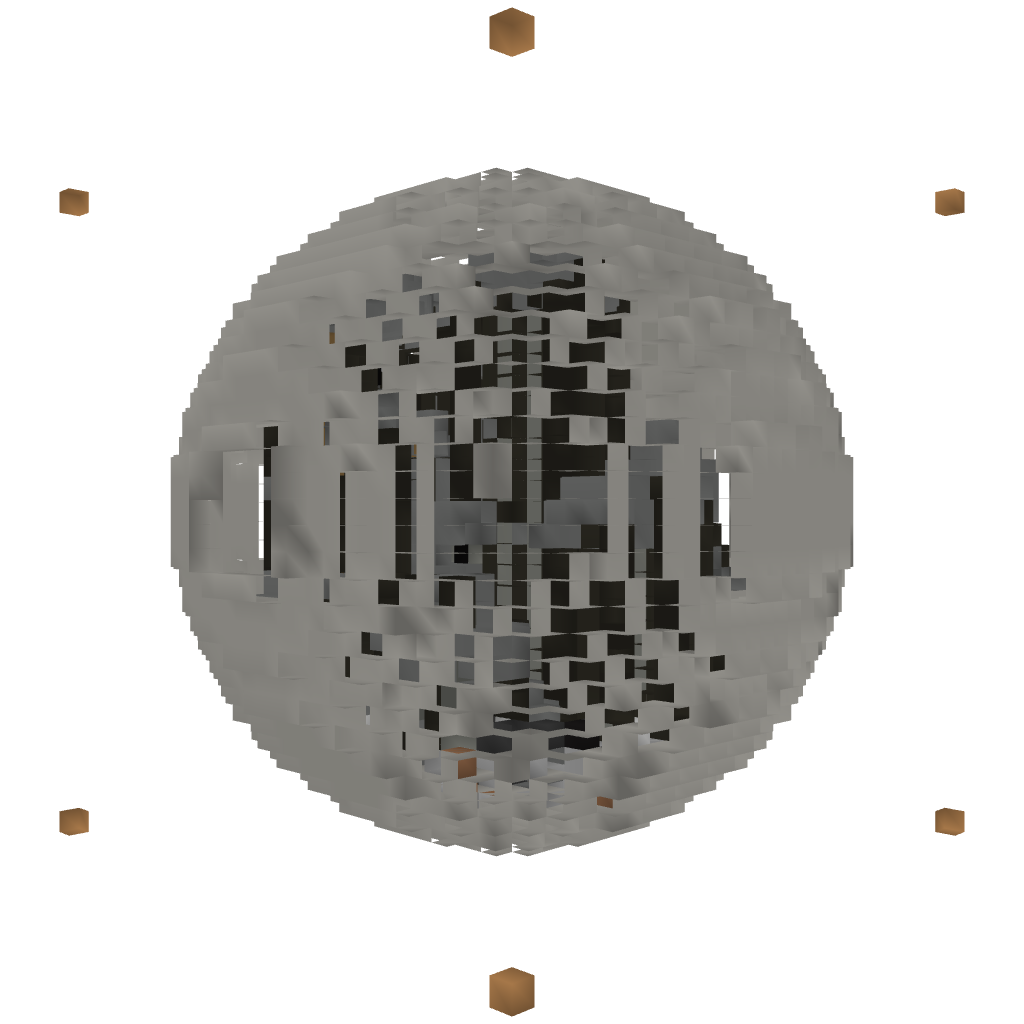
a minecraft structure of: PVP jungle